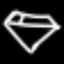
Label: diamond